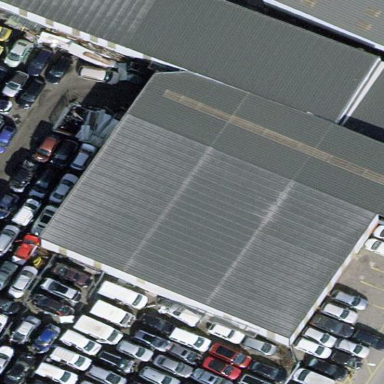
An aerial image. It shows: Industrial building.